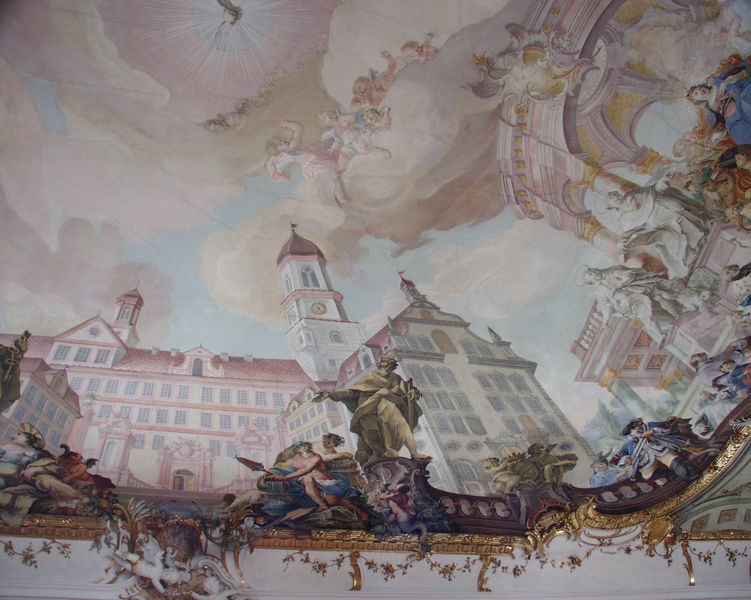
Titel: Ansicht Dillingen (Ausschnitt)
Künstler: Johann Anwander
Standort: Dillingen
Institution: Goldener Saal
Schlagwörter: blau, gemälde, gott, held, himmel, mann, nackt, vogel, weiß, wolken, kirchturm, menschen, ocker, stadt, ausschnitt, fenster, frau, grau, hell, licht, marmor, orange, schwarz, säule, säulen, tür, blick, dach, gebäude, haus, rot, schloss, wolke, beige, ornament, architektur, barock, mensch, rahmen, taube, häuser, brüstung, kirche, sonne, boden, figur, gold, decke, kind, girlande, renaissance, rokoko, rosa, turm, engel, putto, ranken, skulptur, statue, deutschland, balkon, ecke, ansicht, fassade, fassaden, perspektive, schule, fahne, dächer, giebel, farbe, lila, violett, rand, figuren, treppe, tapete, detail, dekor, floral, ornamente, verzierung, uhr, stuck, geländer, plastik, tor, galerie, eingang, vergoldet, bayern, kloster, türme, palast, balustrade, dom, strahlen, denkmal, schwert, allegorie, stift, rom, girlanden, verziert, fries, sims, schein, öffnung, gesims, skulpturen, plastiken, statuen, untersicht, götter, profan, kapelle, predigt, baldachin, ballustrade, tempel, kassetten, kassettendecke, heilige, pavillon, deckengemälde, fresko, putten, maria, illusion, allegorien, helden, putti, fresco, freskos, turmuhr, deckenmalerei, zeltdach, stadtbild, rotunde, würzburg, rocaille, apotheose, etail, illusionsmalerei, heiliger geist, personifikationen, scheinarchitektur, deckenfresko, dekcenfresko, enaissance, grau in, grau in grau, italienr, sizilianischen kapelle, trompe l oeuil, vielfalt, cosmas damian asam, ssade, eliefs, scgloss, deckengemä#lde